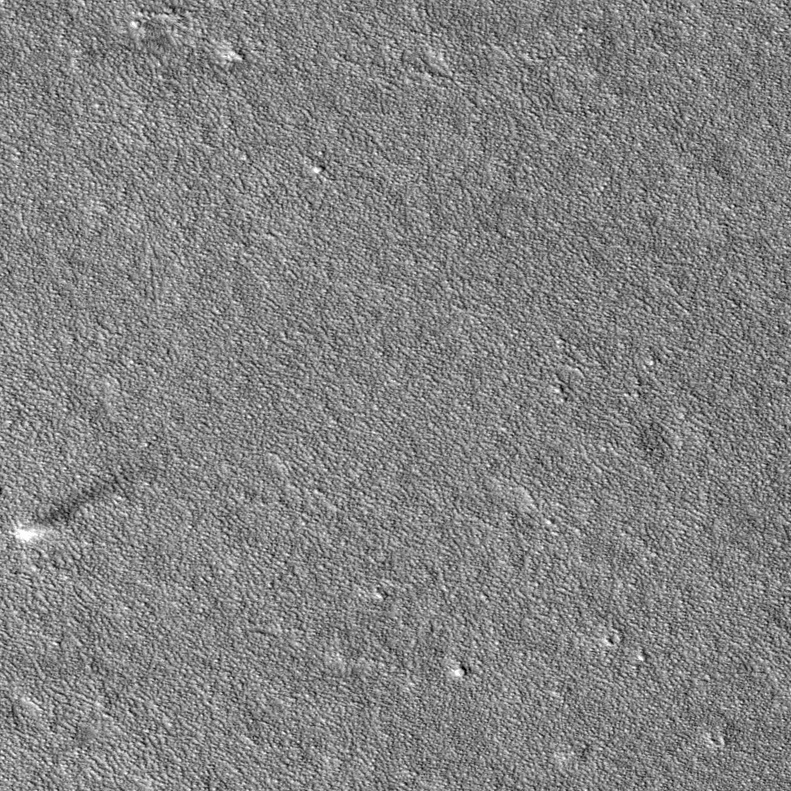
Label: dustdevil